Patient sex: M
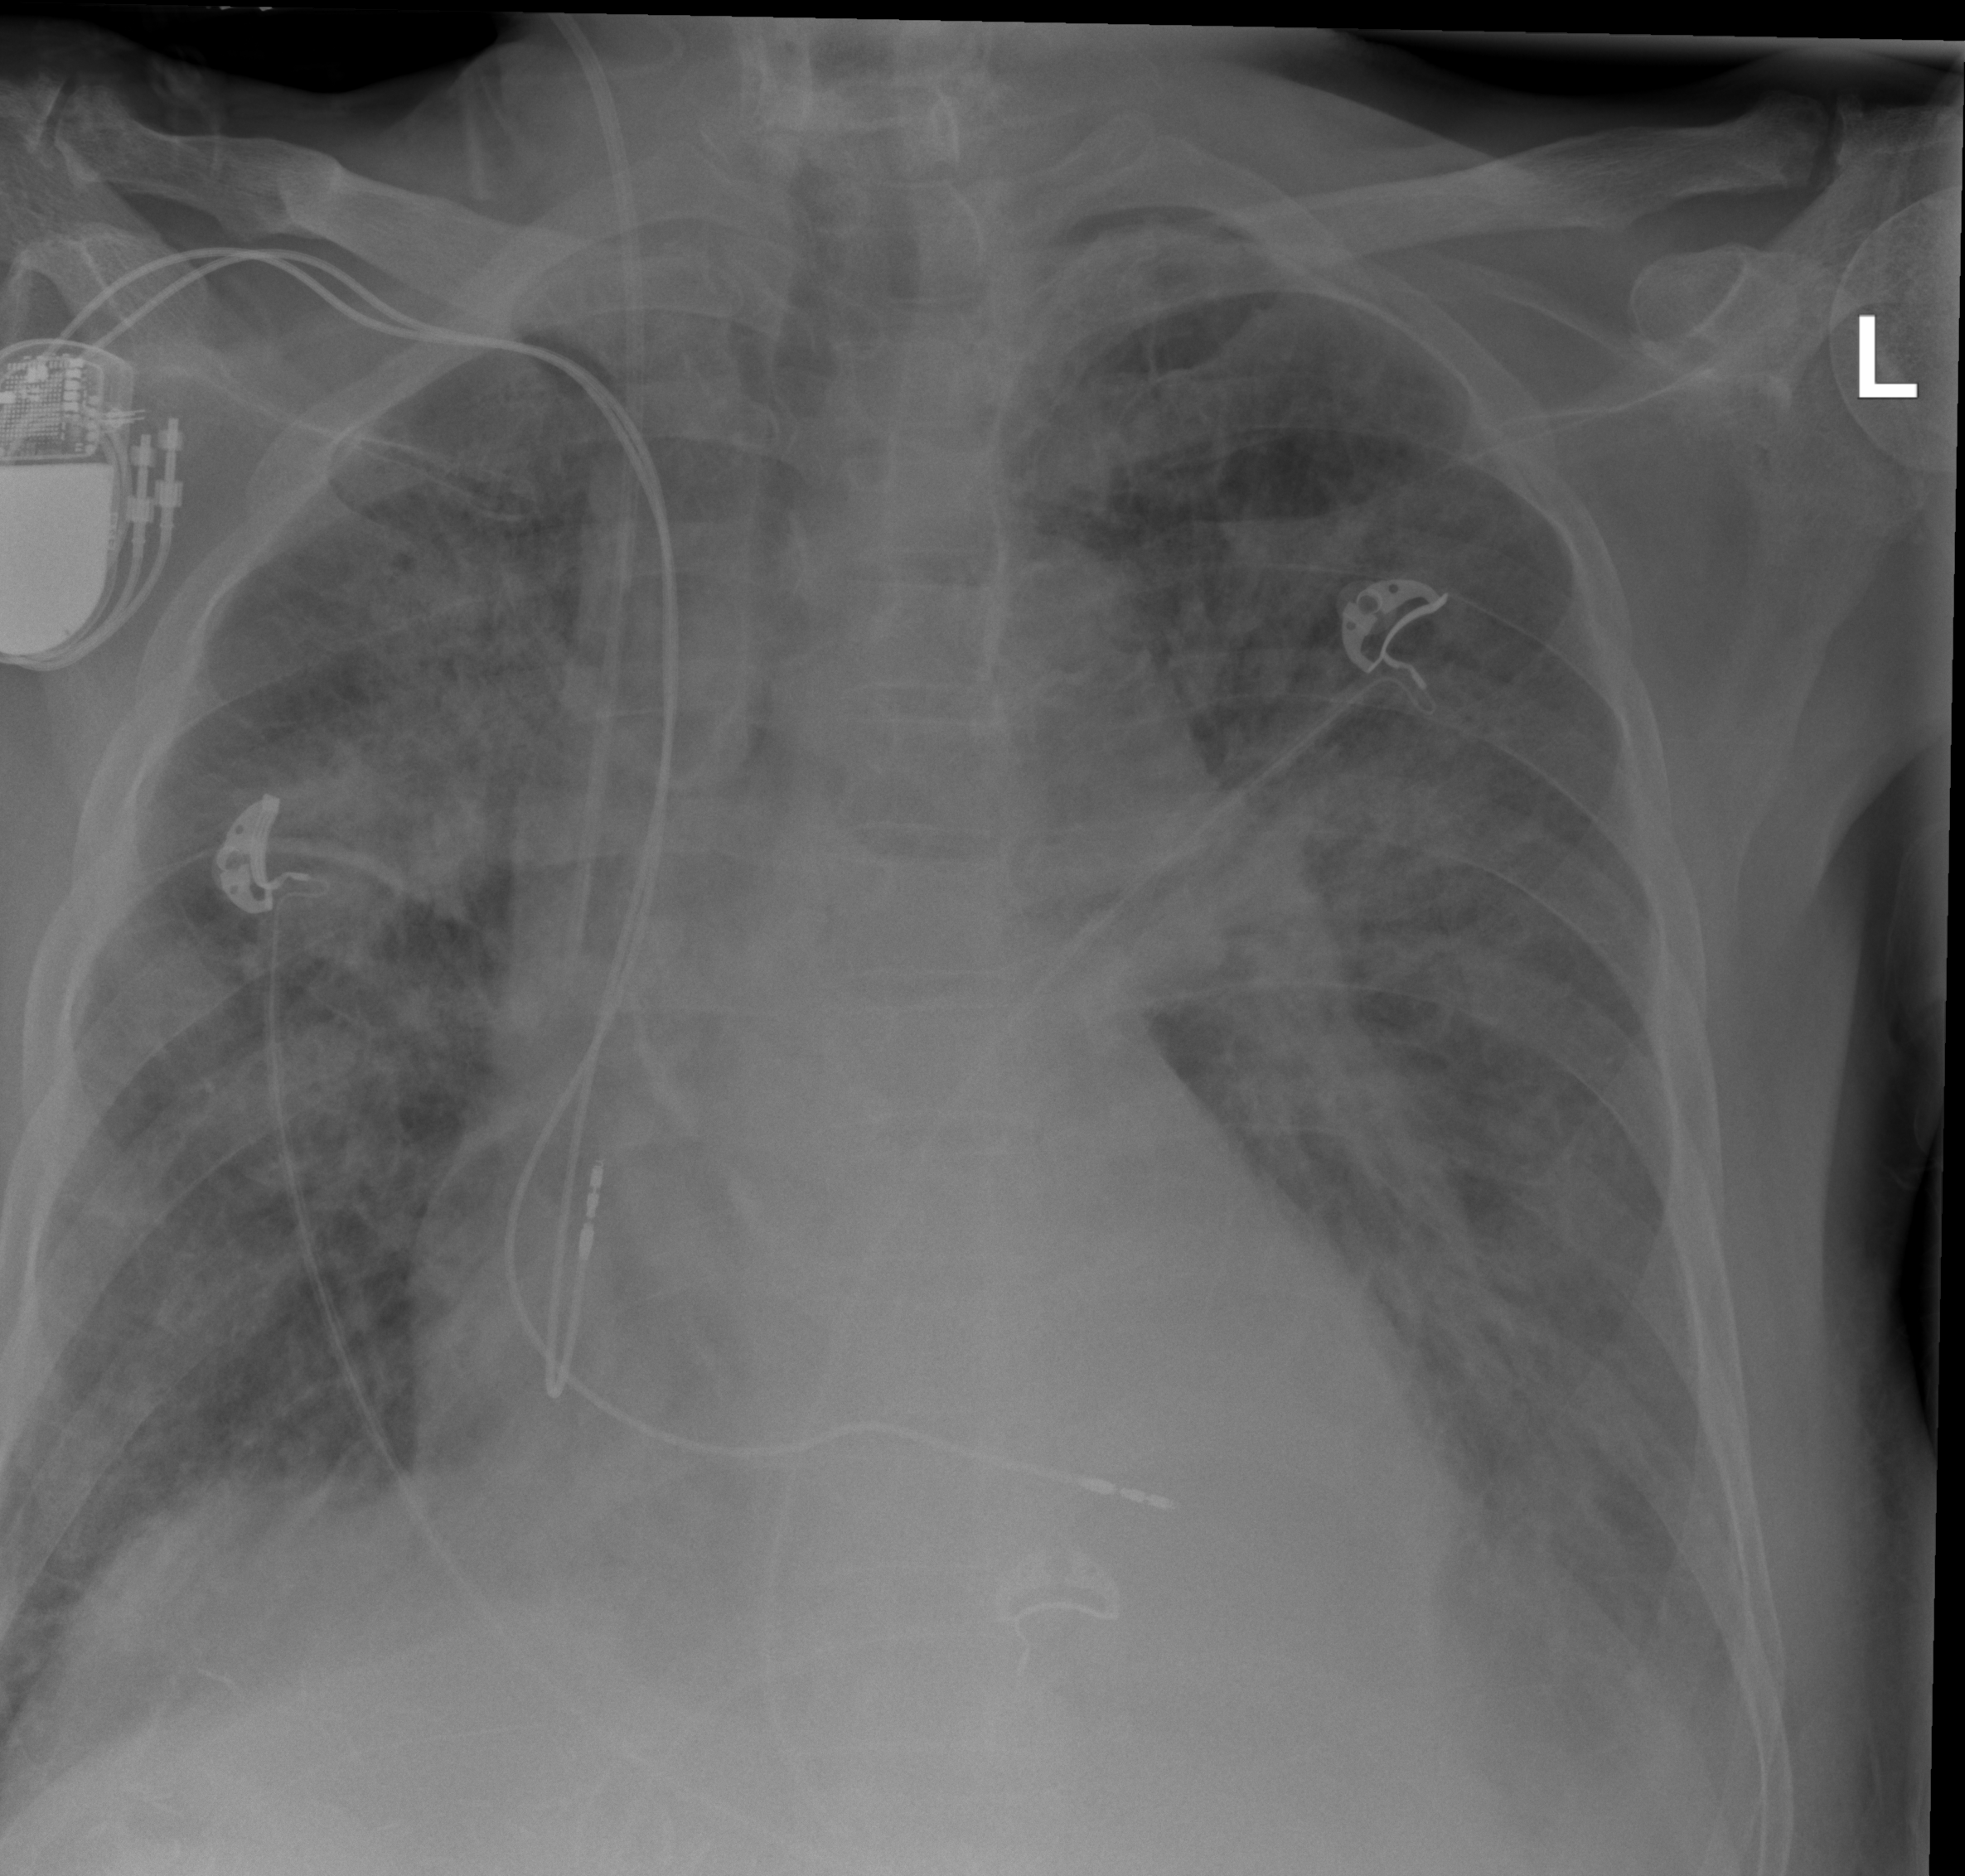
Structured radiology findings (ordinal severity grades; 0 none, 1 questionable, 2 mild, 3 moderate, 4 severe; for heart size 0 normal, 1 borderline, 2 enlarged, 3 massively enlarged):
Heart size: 2
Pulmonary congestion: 3
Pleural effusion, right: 0
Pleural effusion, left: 3
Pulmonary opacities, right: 3
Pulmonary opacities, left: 3
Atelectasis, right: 2
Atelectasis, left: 2